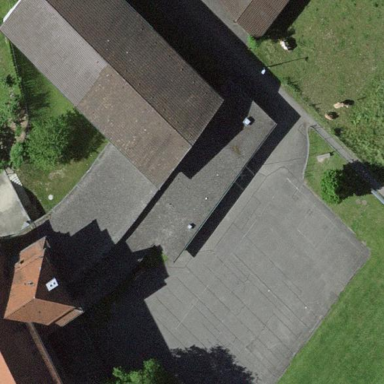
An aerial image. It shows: School building.